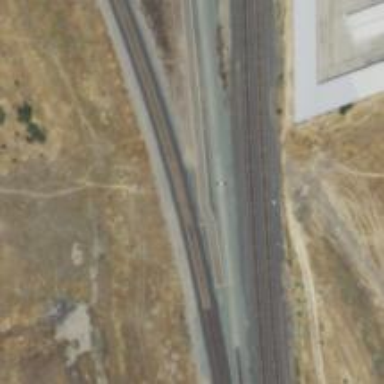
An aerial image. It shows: Railway track.